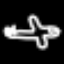
Label: airplane